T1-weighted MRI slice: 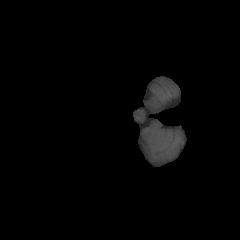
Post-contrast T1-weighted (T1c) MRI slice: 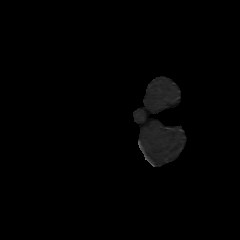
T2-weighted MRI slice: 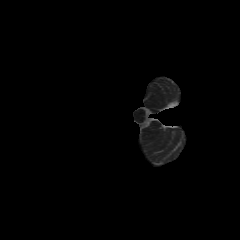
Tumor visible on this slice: no